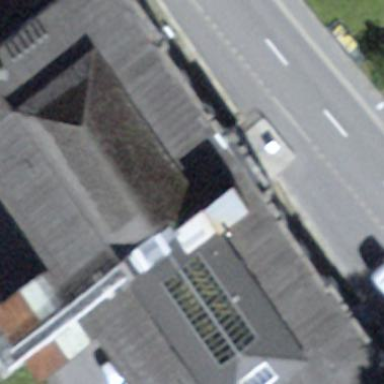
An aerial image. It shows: Industrial building.